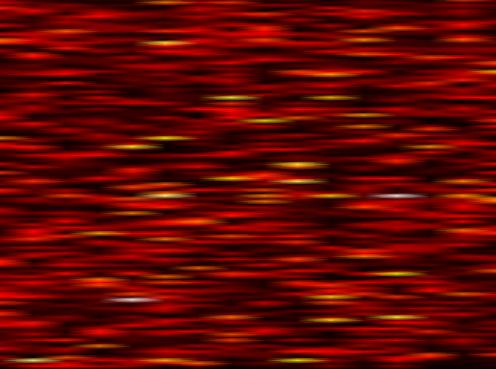
Label: FOFDM